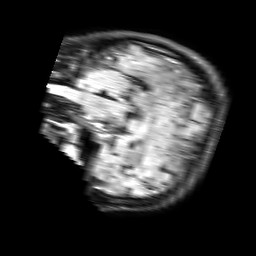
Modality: FLAIR
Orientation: sagittal
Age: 27
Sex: male
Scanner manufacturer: philips
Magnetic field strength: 1.5 T
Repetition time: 6 s
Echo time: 0.1009 s